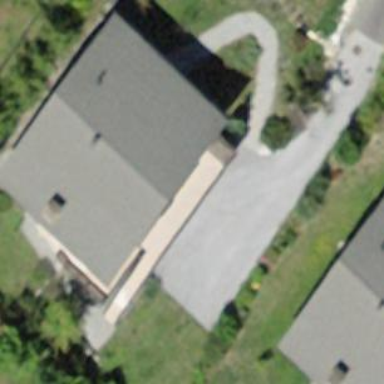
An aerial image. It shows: Detached building.